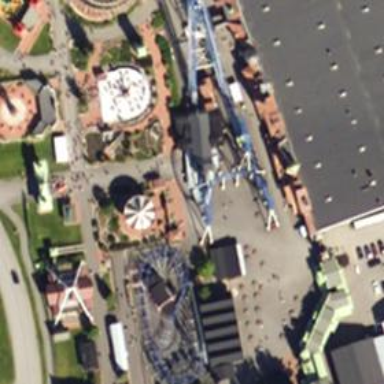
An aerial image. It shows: Thrilling roller coaster attraction.